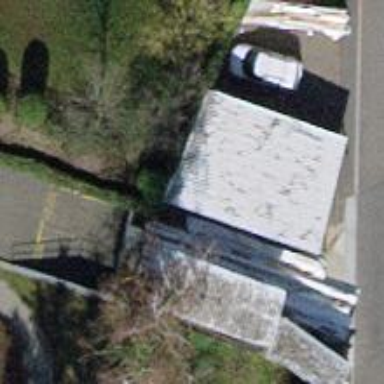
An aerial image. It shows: Carport structure.